Aerial crown-view tile of a tropical tree (Barro Colorado Island, Panama), acquired 20240611:
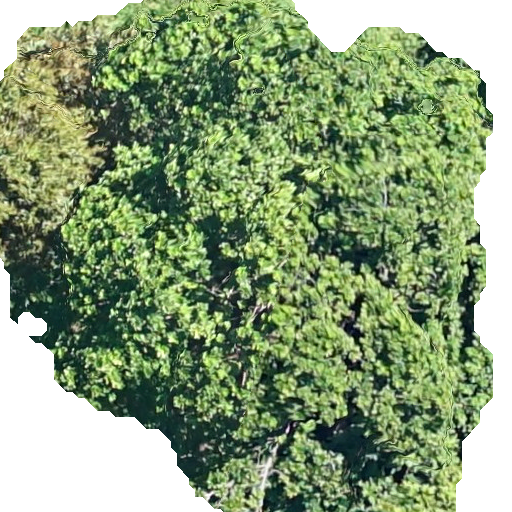
Species: Anacardium excelsum
GBIF accepted scientific name: Anacardium excelsum
Crown area: 354.028 m²